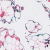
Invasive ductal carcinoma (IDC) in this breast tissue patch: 0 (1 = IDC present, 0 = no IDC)